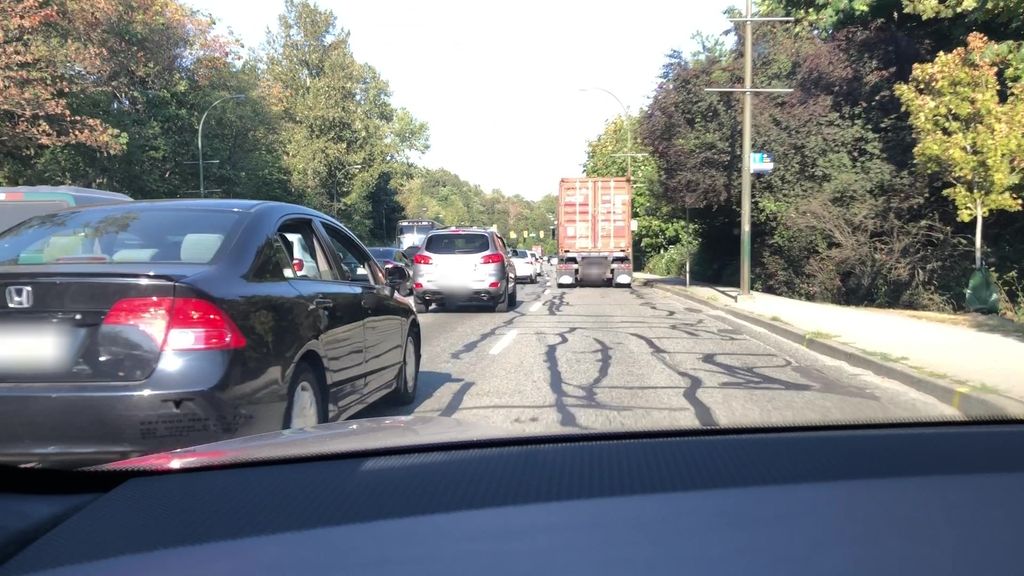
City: vancouver